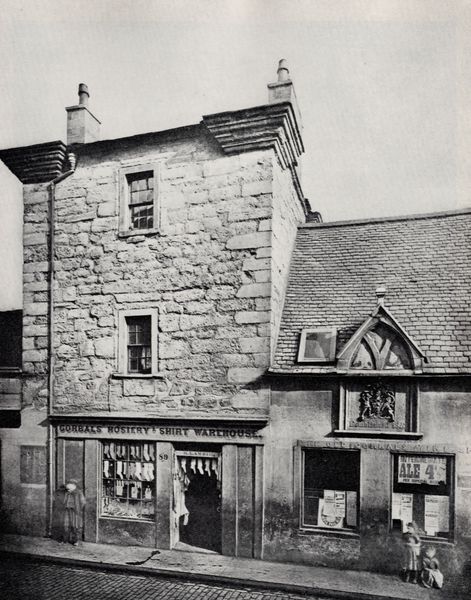
Titel: Elphinstone Tower, High Street, Grobal
Künstler: Thomas Annan
Institution: unbekannt
Schlagwörter: dunkel, himmel, mann, weiß, menschen, mädchen, stadt, wäsche, ausschnitt, fenster, frankreich, frau, grau, hell, kleid, schaufenster, schwarz, strasse, tür, dach, gebäude, haus, weg, alt, architektur, arm, kleidung, mensch, rahmen, stein, steine, stehend, kind, england, kamin, kamine, kinder, schornstein, turm, relief, schrift, ansicht, fassade, geschäft, pflaster, zwei, dorf, giebel, mauer, schornsteine, ziegel, türe, amerika, laden, inschrift, socken, foto, fotografie, photographie, fleisch, eingang, erker, fensterladen, metzger, offen, schwein, bürgersteig, gehsteig, sprossen, dachfenster, mauerwerk, regenrinne, schwarz-weiß, gehweg, kopfsteinpflaster, trottoir, photo, aussenansicht, gemäuer, rustika, sims, gesims, quader, würste, ziegeldach, stadtmauer, gaube, regenrohr, bruchstein, englisch, rinne, dachrinne, rohr, gebälk, bäckerei, shirt, photografie, plakate, schottland, aufriss, flachdach, gesimse, spitzdach, ziegelbauweise, steinlagen, fallrohr, handeln, waren, irland, oto, krämerladen, ale, gebälkblock, gebälkblöcke, ghetto, gotbals, gpflaster, haus gebäude, mtzger, schürez, scornsteine, shop, shoü, steinschichten, warehouse, werbeschilder, bollwerk, warenhaus, engisch, aussenseite, englissches dorf, shirt warehouse, dfesnter, bruchsteinhaus